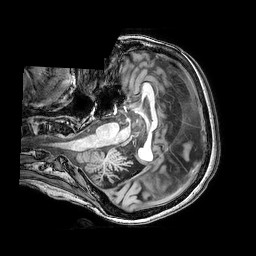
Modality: T1w
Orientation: axial
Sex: female
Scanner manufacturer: philips
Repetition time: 0.008074 s
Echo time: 0.00369 s